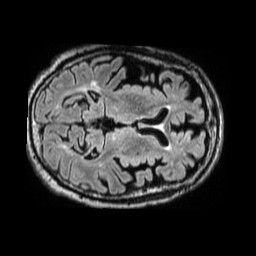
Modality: FLAIR
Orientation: axial
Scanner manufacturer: ge
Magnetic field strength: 1.5 T
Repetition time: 6 s
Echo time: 0.1242 s